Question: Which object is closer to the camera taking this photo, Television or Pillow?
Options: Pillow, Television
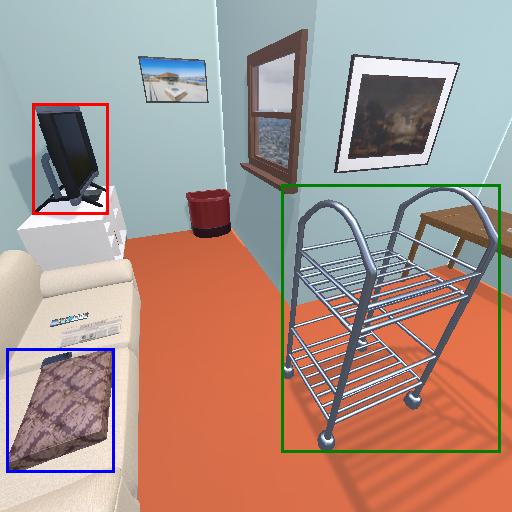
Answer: Pillow